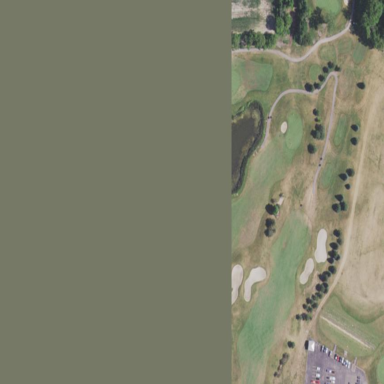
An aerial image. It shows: Grassy area designated as golf fairway.